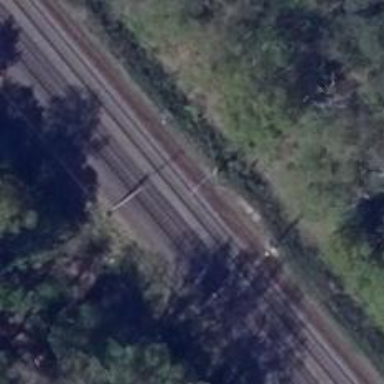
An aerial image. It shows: Railway with electrified contact lines.